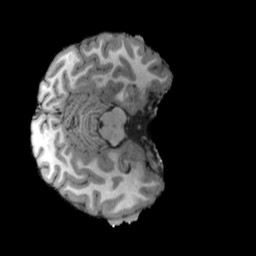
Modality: T1w
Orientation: axial